Question:
I'm creating a site which needs a "to the top" button and I want to position it in the top left corner (like above picture shows). This is my (Jekyll) HTML:
'''
<body>
<a name="top"></a>
<a href="#top" id="toTop">TOP</a>
<header id="head"><span id="ruby">text</span> text</header>
<nav><ul>-- {% for post in site.posts reversed %}{% if post.layout != 'no-title' %}
<li><a href="#{{ post.anchor }}">{{ post.title }}</a></li>
{% endif %}{% endfor %} --</ul></nav>
<section id="content">
{{ content }}
</section>
<small id="soon">-- More content soon --</small>
<footer><!-- content --></footer>
<script>
<!-- script -->
$(document).ready(function(){$("a[href*=#]").click(function(){if(location.pathname.replace(/^\//,"")==this.pathname.replace(/^\//,"")&&location.hostname==this.hostname){var a=$(this.hash);a=a.length&&a||$("[name="+this.hash.slice(1)+"]");if(a.length){var b=a.offset().top;$("html,body").animate({scrollTop:b},1000);return false}}})});
</script>
'''
The minified script at the bottom is from CSS Tricks (<URL>. This is what I came up with:
'''
a#toTop{
position: fixed;
top: 5px;
left: 5px;
text-align: left;}
'''
but it doesn't give me the results I want. Most of the site is at <URL>.
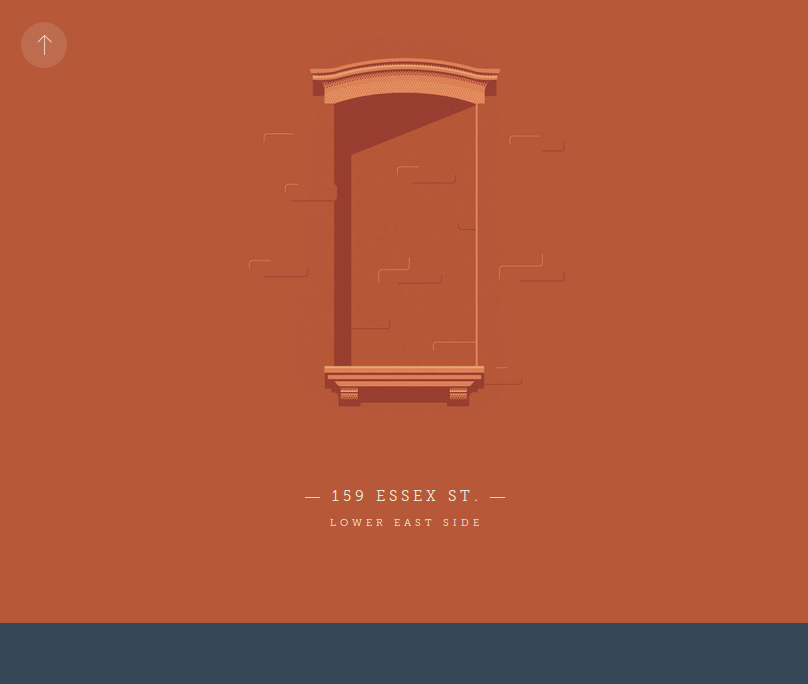
Answer: You could try and do the following:
HTML:
'''
<body>
<a id="top"></a>
</body>
'''
CSS:
'''
body {
position: relative;
}
#toTop {
position: absolute;
top: 5px;
left: 5px;
text-align: left;
}
'''